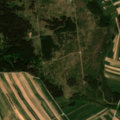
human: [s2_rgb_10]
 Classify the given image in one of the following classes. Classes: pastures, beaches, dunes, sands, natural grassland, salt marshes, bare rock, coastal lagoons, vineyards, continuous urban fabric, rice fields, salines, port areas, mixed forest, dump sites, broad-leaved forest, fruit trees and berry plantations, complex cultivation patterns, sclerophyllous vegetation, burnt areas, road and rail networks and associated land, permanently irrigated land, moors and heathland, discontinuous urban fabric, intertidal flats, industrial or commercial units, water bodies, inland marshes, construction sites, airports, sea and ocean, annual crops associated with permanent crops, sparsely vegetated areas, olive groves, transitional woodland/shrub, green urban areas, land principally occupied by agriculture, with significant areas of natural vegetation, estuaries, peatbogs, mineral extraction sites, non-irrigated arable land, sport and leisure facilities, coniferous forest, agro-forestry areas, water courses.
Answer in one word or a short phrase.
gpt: non-irrigated arable land, complex cultivation patterns, coniferous forest, transitional woodland/shrub